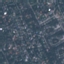
Label: Residential